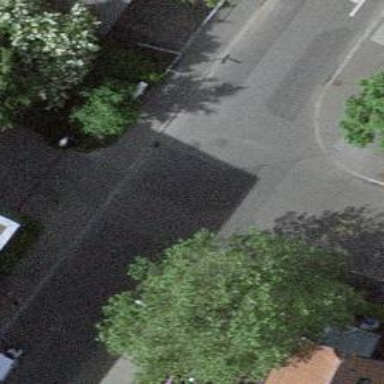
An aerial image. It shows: Kerb barrier.